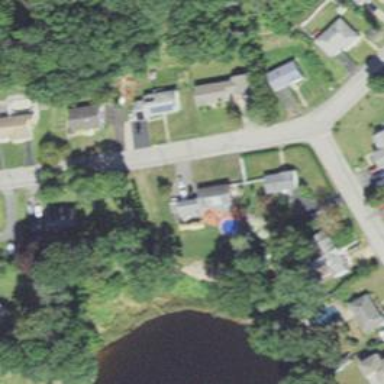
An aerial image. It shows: Residential driveway designated as service road.